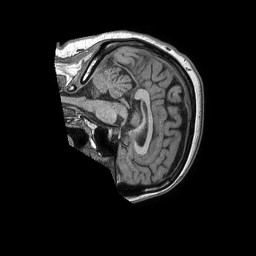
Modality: T1w
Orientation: sagittal
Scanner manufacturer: philips
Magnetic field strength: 1.5 T
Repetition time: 0.007615 s
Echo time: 0.003462 s